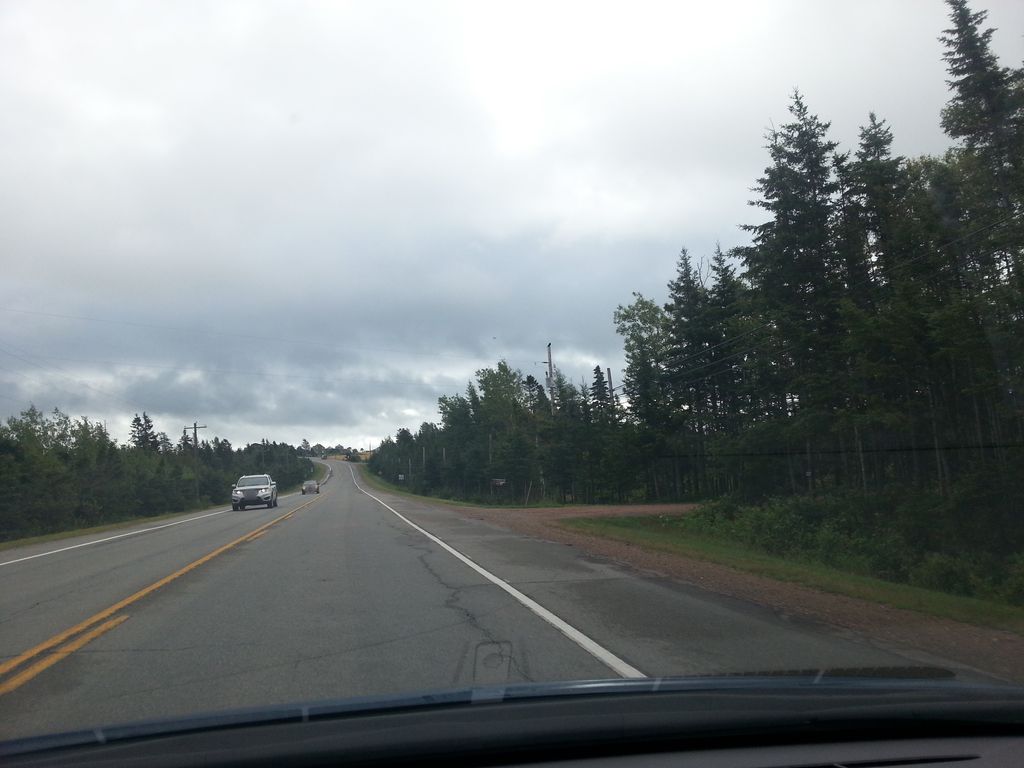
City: charlottetown